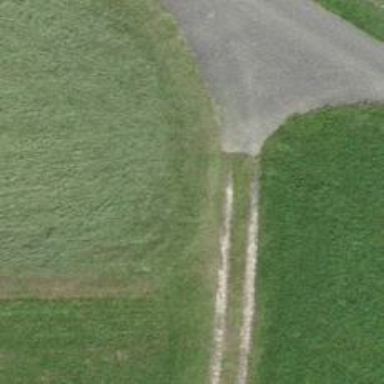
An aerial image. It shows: Asphalt track with grade 1 tracktype.